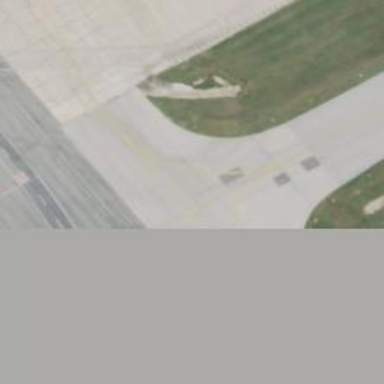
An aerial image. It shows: Image of taxiway at airport.